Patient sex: M
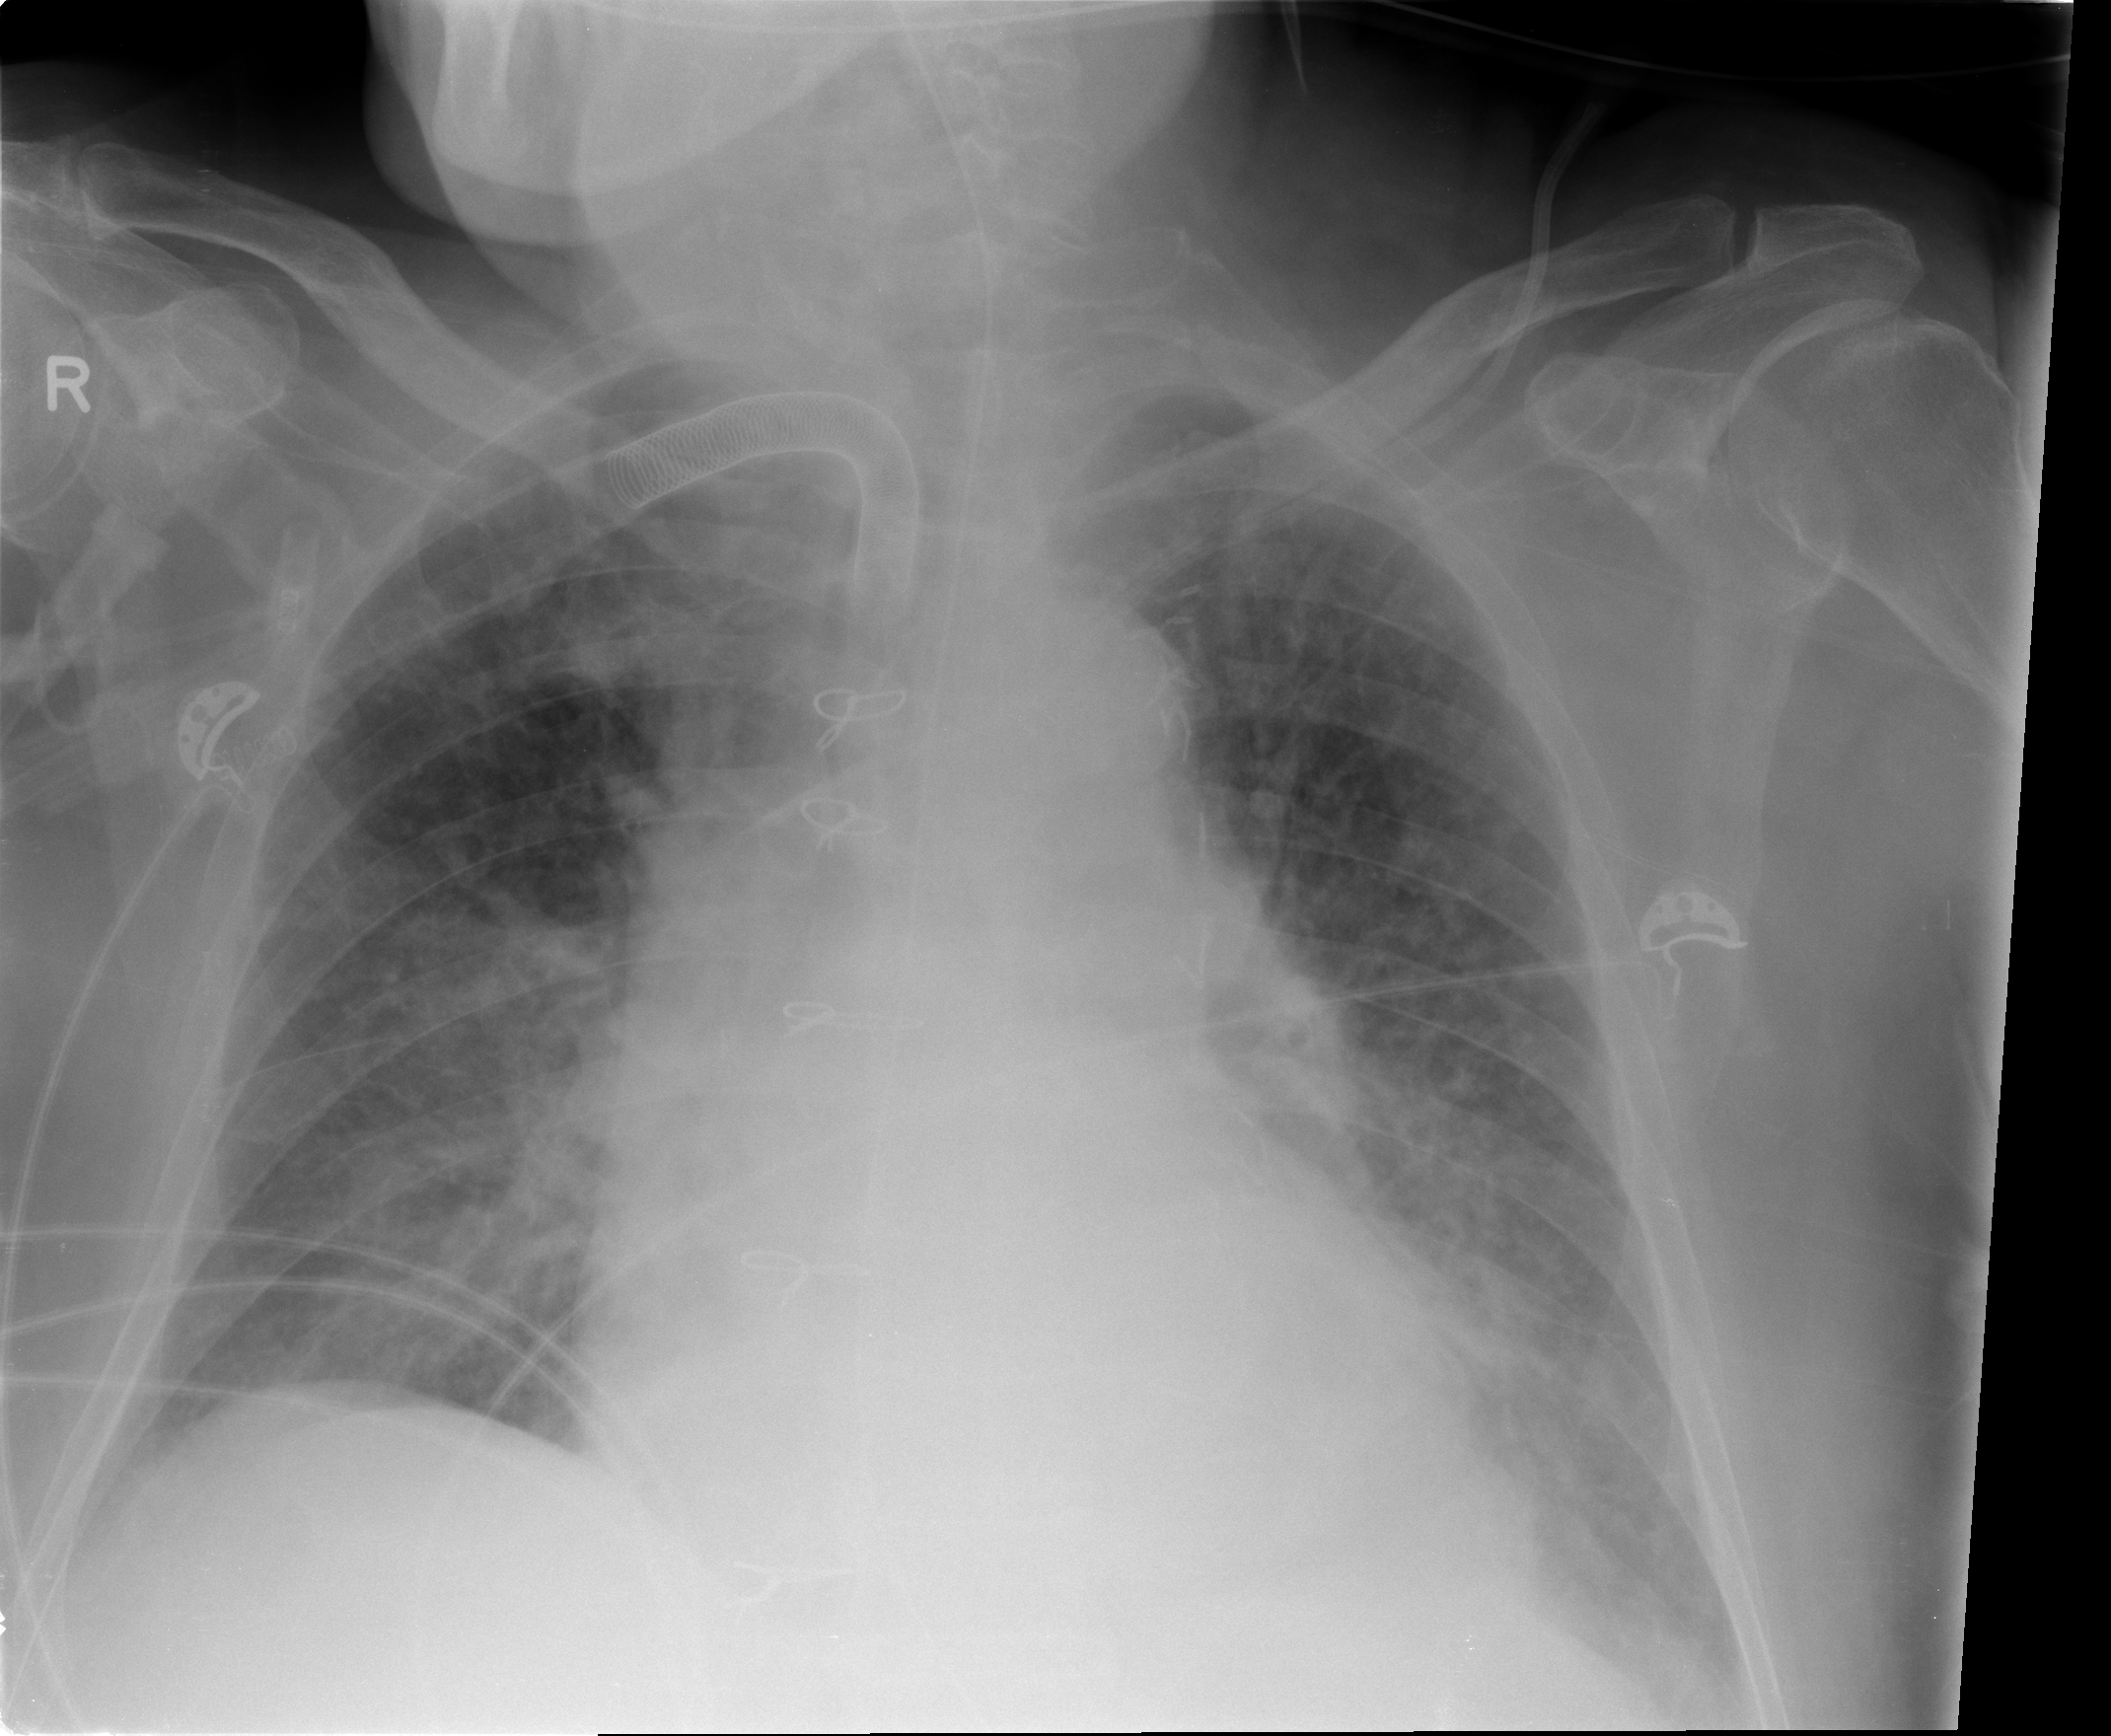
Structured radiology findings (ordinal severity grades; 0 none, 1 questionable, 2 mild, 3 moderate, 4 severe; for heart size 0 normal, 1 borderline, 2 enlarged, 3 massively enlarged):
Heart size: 2
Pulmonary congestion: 1
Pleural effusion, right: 2
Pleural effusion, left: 1
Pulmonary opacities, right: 3
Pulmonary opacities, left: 3
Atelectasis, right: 2
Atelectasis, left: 2